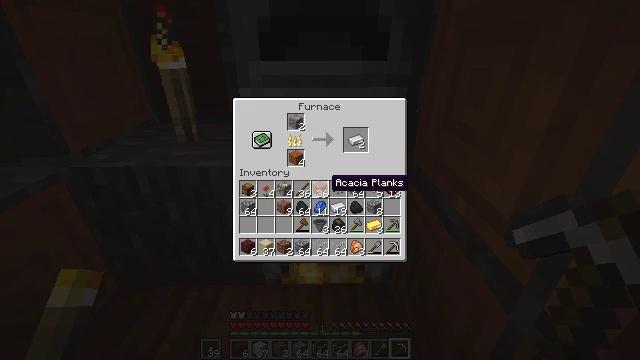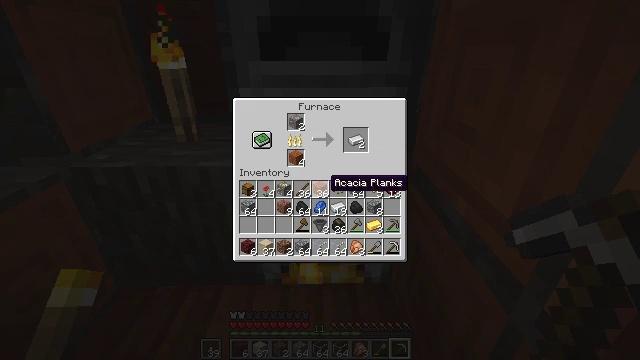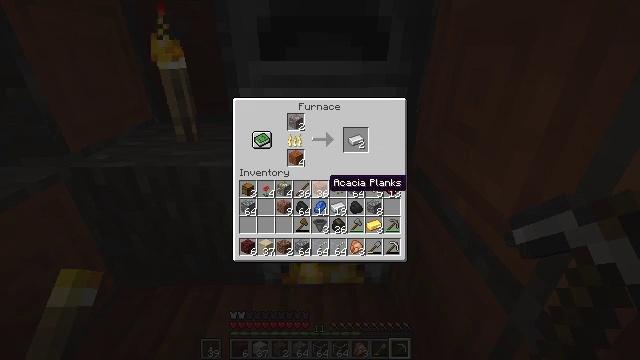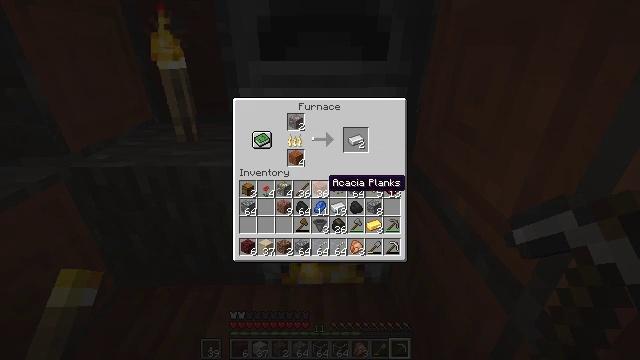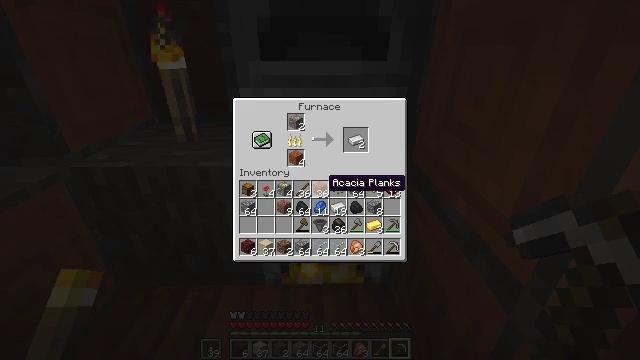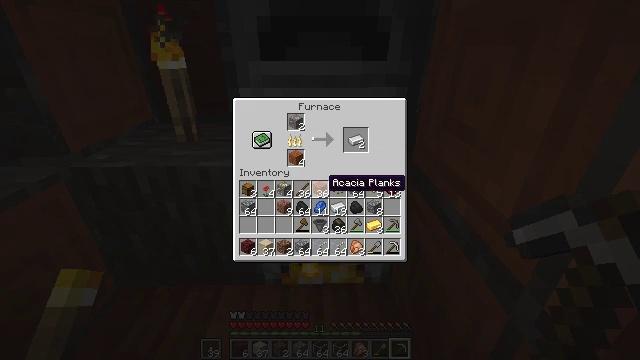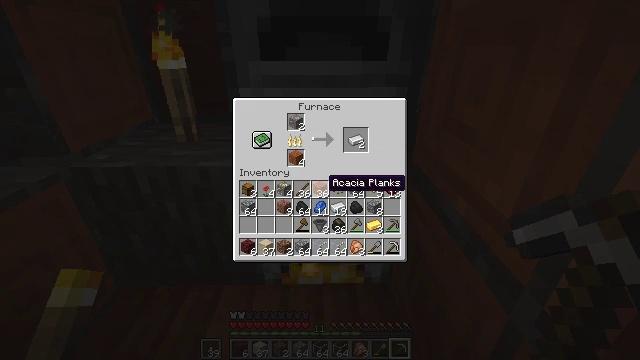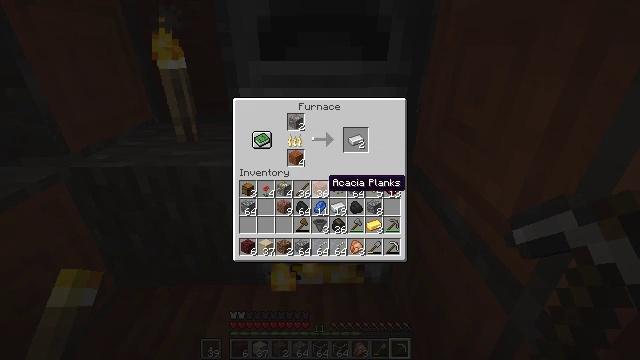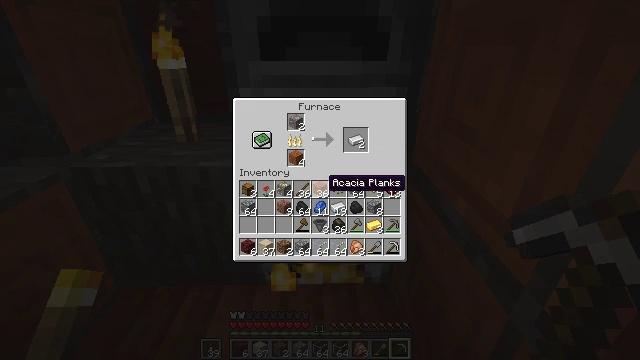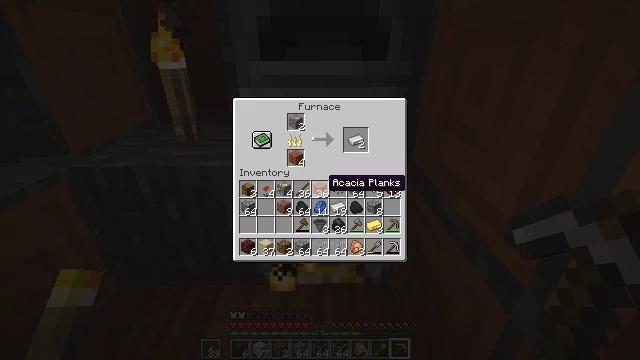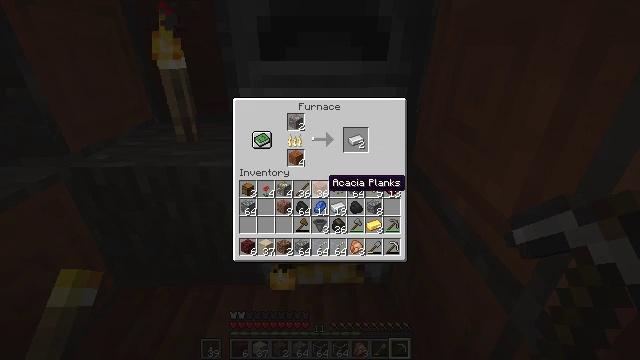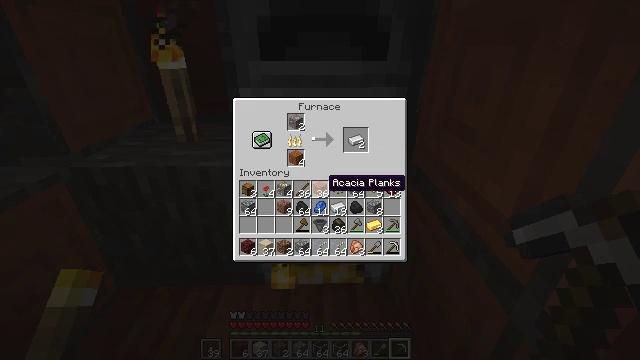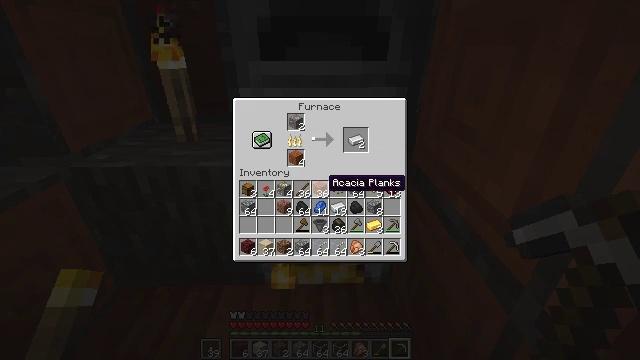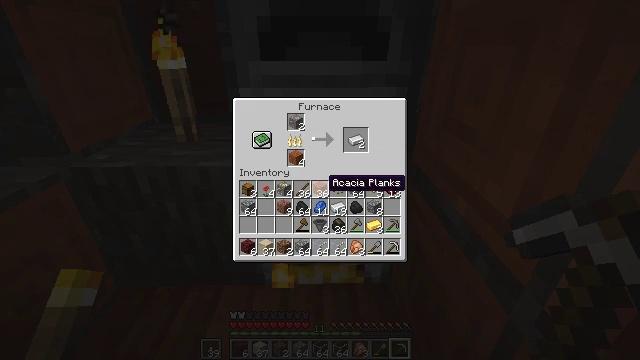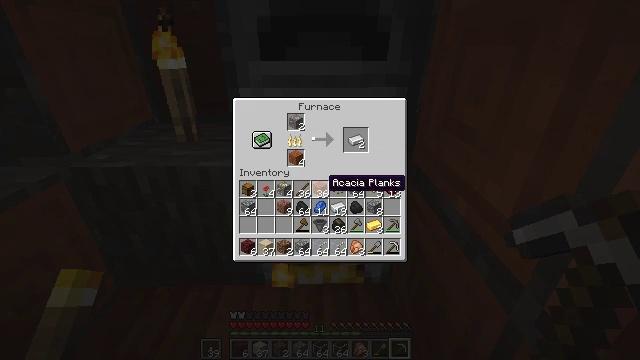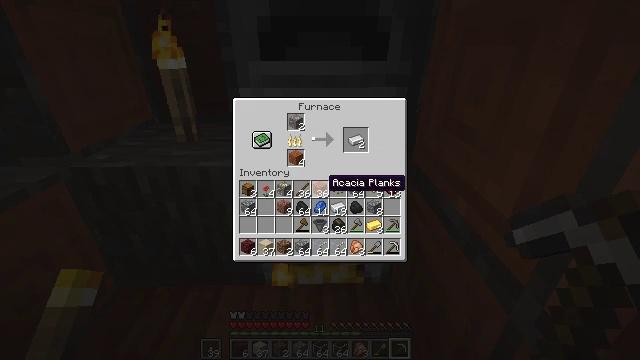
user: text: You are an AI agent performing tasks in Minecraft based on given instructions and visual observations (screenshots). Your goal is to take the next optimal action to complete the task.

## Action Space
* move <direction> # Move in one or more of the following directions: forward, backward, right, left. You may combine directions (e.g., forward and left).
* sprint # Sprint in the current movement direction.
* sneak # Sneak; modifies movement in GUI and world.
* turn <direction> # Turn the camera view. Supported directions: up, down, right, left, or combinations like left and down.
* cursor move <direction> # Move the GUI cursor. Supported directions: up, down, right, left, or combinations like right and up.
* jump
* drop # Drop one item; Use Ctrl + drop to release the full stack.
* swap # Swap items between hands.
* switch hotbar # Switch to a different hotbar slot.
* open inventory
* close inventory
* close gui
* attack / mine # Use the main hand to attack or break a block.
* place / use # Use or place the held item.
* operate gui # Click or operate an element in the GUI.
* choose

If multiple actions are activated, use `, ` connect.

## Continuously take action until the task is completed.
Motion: motion action
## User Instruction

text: Use the crafting table to craft an acacia sign.
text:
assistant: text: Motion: sneak
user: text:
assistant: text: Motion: sneak
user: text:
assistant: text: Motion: sneak
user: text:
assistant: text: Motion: sneak
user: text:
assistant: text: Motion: sneak
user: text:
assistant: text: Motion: sneak
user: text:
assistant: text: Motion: sneak
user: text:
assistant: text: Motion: sneak
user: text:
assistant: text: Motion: sneak
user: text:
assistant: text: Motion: sneak
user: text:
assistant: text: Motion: sneak
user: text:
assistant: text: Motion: sneak
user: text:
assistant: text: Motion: sneak
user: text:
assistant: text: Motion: sneak
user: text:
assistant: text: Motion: sneak
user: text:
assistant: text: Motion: sneak
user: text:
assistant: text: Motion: sneak
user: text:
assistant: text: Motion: no_op
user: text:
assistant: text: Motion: no_op
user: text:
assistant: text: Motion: no_op
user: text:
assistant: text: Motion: no_op
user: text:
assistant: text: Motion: choose
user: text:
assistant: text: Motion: choose
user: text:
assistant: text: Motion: no_op
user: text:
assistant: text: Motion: cursor move left and up
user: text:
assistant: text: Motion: cursor move left and up
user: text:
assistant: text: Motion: no_op
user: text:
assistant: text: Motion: no_op
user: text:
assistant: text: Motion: no_op
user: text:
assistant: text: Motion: no_op